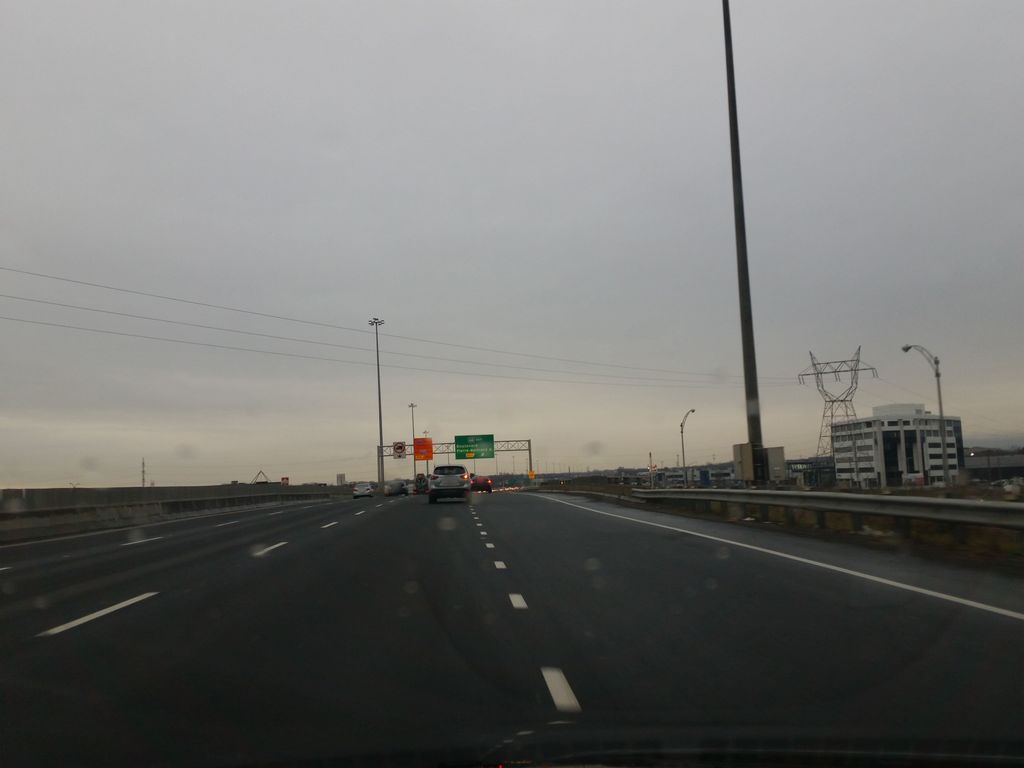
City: quebec_city